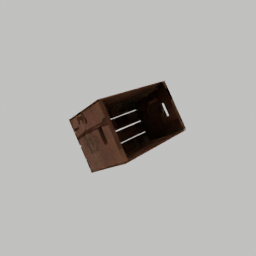
Label: tools